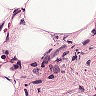
Metastatic tissue present: no